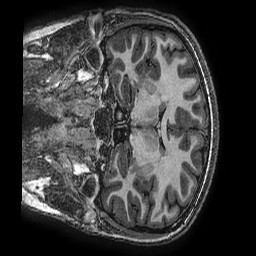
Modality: T1w
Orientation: coronal
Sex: female
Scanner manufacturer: ge
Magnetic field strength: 3 T
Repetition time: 0.00766 s
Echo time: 0.003476 s